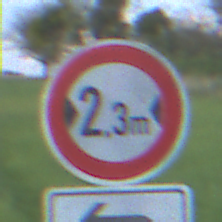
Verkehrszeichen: TatsaechlicheBreite2Komma3
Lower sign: RichtungsangabeDurchPfeile2
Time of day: MorningAfternoon
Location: Outdoor (Nature)
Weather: PartlyCloudy
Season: NotSpecified
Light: Natural